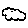
Label: cloud